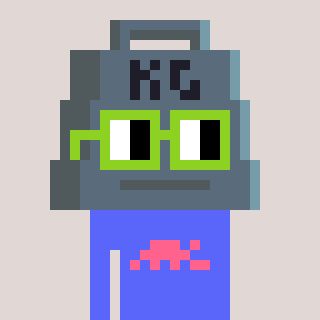
a pixel art character with square light green glasses, a weight-shaped head and a purple-colored body on a warm background